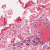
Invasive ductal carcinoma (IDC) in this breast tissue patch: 0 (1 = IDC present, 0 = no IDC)